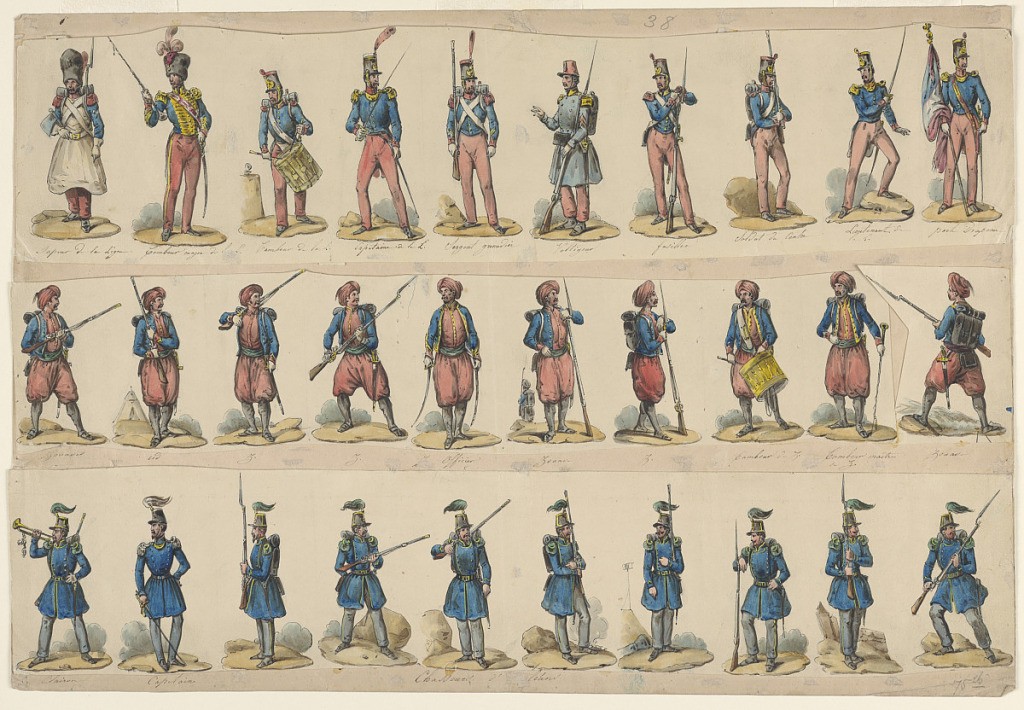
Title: Studies of French Soldiers
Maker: Victor Vincent Adam, French, 1801 – 1866
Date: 1828–1830
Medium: Pen and ink with watercolor on paper, pasted on original mount
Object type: Drawing
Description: A: Strip of ten standing soldiers with their types shown below; B: strip of nine Zouaves; C: a single Zouave; D: ten "Chasseurs d'Orléans." Pasted on original mount.